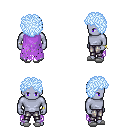
a pixel art fantasy rpg character, male body template, dark elf, purple skin, maroon tattered cape, metal pants, white cyan curly afro hairstyle, bracelets, white slippers, four views (front, back, left, right), 2x2 character sprite sheet, small pixel art, hard edges, no anti-aliasing